Question: I'm building a PhoneGap app. I started it using 'phonegap create my-app', and developed much of the UI. Then, I realized I'd need some Java code, so I created a new ADT project <URL> and copied my HTML/CSS/JavaScript into the 'assets/www' folder.
The UI works now, except for one thing. I'm making requests to <URL> to generate avatars, and that was working before I moved to ADT. Now, the entire UI works, but I get broken-image icons where my avatars were before.

Note: I do have 'android.permission.INTERNET' declared in the manifest.
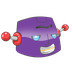
Answer: I think that you might missed the following access rule in file:
'''
<access origin="*" />
'''